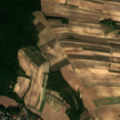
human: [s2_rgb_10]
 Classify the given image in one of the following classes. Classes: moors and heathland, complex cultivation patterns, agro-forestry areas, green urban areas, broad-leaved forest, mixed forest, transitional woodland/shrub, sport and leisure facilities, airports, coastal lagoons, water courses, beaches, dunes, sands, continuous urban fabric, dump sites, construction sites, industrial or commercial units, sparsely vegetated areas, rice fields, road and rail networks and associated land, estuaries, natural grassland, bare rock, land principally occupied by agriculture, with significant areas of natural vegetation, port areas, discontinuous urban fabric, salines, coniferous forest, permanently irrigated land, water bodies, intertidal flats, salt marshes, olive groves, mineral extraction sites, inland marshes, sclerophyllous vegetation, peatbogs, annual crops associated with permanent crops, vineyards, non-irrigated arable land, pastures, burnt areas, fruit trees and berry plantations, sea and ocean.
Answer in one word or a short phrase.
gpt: discontinuous urban fabric, non-irrigated arable land, vineyards, land principally occupied by agriculture, with significant areas of natural vegetation, broad-leaved forest, mixed forest